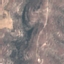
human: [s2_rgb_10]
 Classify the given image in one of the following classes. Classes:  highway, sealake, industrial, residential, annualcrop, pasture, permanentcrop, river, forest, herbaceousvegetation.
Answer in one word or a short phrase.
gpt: HerbaceousVegetation